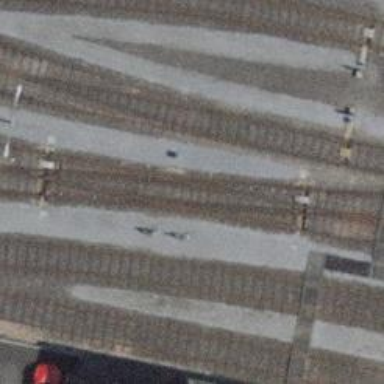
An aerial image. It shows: Railway switch.